Question: I am trying to implement bookmarks thing for my site and testing this:
'''
<html>
<head>
<title>test bookmark</title>
<script type='text/javascript' src='libs/bookmarks.js'></script>
</head>
<body>
<input type = "text" id = "txt_id" />
<input type = "button" value = "create bk" onclick = "createBookmark();" />
<input type = "button" value = "restore bk 0" onclick = "restoreBookmarkNumber(0);" />
</body>
</html>
'''
bookmarks.js:
'''
function Bookmark(of_elem, name)
{
this.name = name;
this.of_elem = of_elem;
this.elems = new Array();
for (var i = 0; i < of_elem.children.length; i++)
this.elems.push(of_elem.children[i].cloneNode(true));
return this;
};
Bookmark.prototype.restore = function ()
{
while (this.of_elem.hasChildNodes())
this.of_elem.removeChild(this.of_elem.lastChild);
for (var i = 0; i < this.elems.length; i++)
this.of_elem.appendChild(this.elems[i].cloneNode(true));
};
var bookmarks = new Array();
function createBookmark()
{
var name = prompt("Enter bookmark name", "Bookmark " + bookmarks.length);
var bk = new Bookmark(document.body, name);
bookmarks.push(bk);
}
function restoreBookmarkNumber(num)
{
var bk = bookmarks[num];
if (bk)
bk.restore();
}
'''
For some weird reason, the space between textbox and buttons disappears after bookmark restoration, but I don't understand why this happens. I clearly clone all elements, so what else it need?
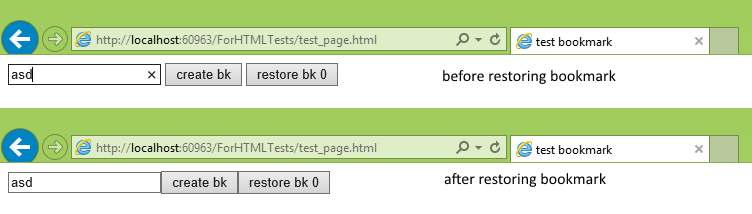
Answer: In the places you're using 'children' rather than 'childNodes' (such as the 'Bookmark' constructor), you're only dealing with children (since that's the point of 'children' vs. 'childNodes'). Use 'childNodes' throughout to ensure you maintain text nodes between elements, since text nodes between elements can be significant (e.g., for spacing).
Your original, which loses the spacing:
'''
function Bookmark(of_elem, name)
{
this.name = name;
this.of_elem = of_elem;
this.elems = new Array();
for (var i = 0; i < of_elem.children.length; i++)
this.elems.push(of_elem.children[i].cloneNode(true));
return this;
};
Bookmark.prototype.restore = function ()
{
while (this.of_elem.hasChildNodes())
this.of_elem.removeChild(this.of_elem.lastChild);
for (var i = 0; i < this.elems.length; i++)
this.of_elem.appendChild(this.elems[i].cloneNode(true));
};
var bookmarks = new Array();
function createBookmark()
{
var name = prompt("Enter bookmark name", "Bookmark " + bookmarks.length);
var bk = new Bookmark(document.body, name);
bookmarks.push(bk);
}
function restoreBookmarkNumber(num)
{
var bk = bookmarks[num];
if (bk)
bk.restore();
}
'''
'''
<html>
<head>
<title>test bookmark</title>
<script type='text/javascript' src='libs/bookmarks.js'></script>
</head>
<body>
<input type = "text" id = "txt_id" />
<input type = "button" value = "create bk" onclick = "createBookmark();" />
<input type = "button" value = "restore bk 0" onclick = "restoreBookmarkNumber(0);" />
</body>
</html>
'''
Updated to use 'childNodes' instead of 'children' in 'Bookmark', which doesn't lose the spacing:
'''
function Bookmark(of_elem, name)
{
this.name = name;
this.of_elem = of_elem;
this.elems = new Array();
for (var i = 0; i < of_elem.childNodes.length; i++)
this.elems.push(of_elem.childNodes[i].cloneNode(true));
return this;
};
Bookmark.prototype.restore = function ()
{
while (this.of_elem.hasChildNodes())
this.of_elem.removeChild(this.of_elem.lastChild);
for (var i = 0; i < this.elems.length; i++)
this.of_elem.appendChild(this.elems[i].cloneNode(true));
};
var bookmarks = new Array();
function createBookmark()
{
var name = prompt("Enter bookmark name", "Bookmark " + bookmarks.length);
var bk = new Bookmark(document.body, name);
bookmarks.push(bk);
}
function restoreBookmarkNumber(num)
{
var bk = bookmarks[num];
if (bk)
bk.restore();
}
'''
'''
<html>
<head>
<title>test bookmark</title>
<script type='text/javascript' src='libs/bookmarks.js'></script>
</head>
<body>
<input type = "text" id = "txt_id" />
<input type = "button" value = "create bk" onclick = "createBookmark();" />
<input type = "button" value = "restore bk 0" onclick = "restoreBookmarkNumber(0);" />
</body>
</html>
'''